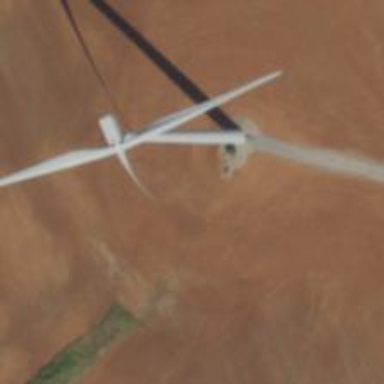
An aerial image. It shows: Wind turbine generator powered by wind.